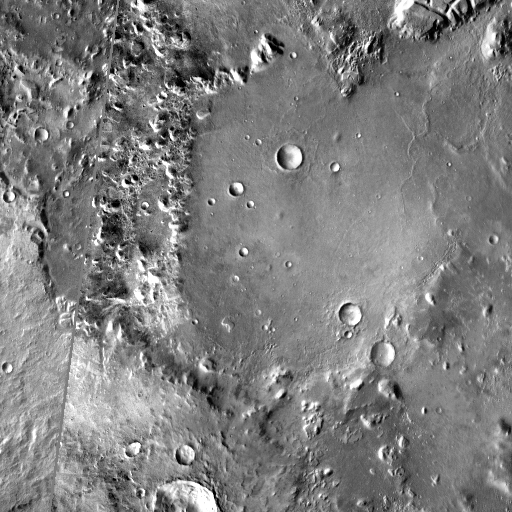
Crater classes present: Background, Other, Buried, Secondary